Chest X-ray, PA view. Patient: 47 years old, sex M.
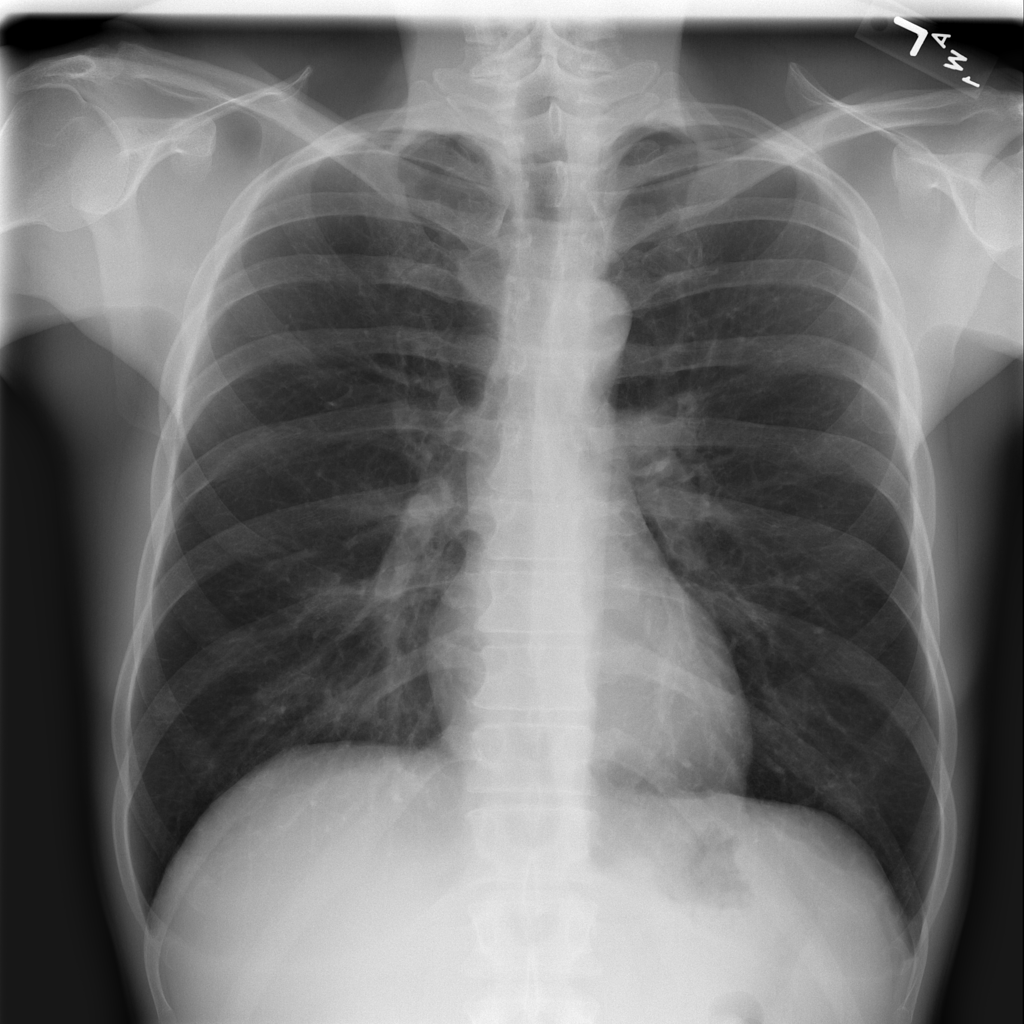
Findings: Infiltration